Question: I am using the below code to use perform a GET request. In reverse manner am sending the params into server and data storing in the server fine. But am getting the error
'''
AFHTTPRequestOperationManager *manager = [AFHTTPRequestOperationManager manager];
NSDictionary *params = @{@"emails": emailid,
@"password": paswrd,
@"gender": gende,
@"firstname":name1,
@"lastname":firstname1,
@"dateofBirth":dob1,
@"Country":count
};
[manager GET:@"http://37.187.152.236:91/EmployeeSvc.svc/AddEmployee?"
parameters:params
success:^(AFHTTPRequestOperation *operation, id responseObject) {
NSLog(@"JSON: %@", responseObject);
} failure:^(AFHTTPRequestOperation *operation, NSError *error) {
NSLog(@"Error: %@", error);
}];
'''

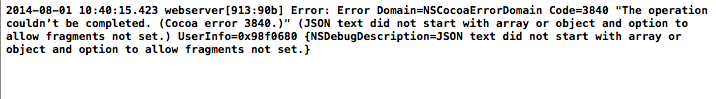
Answer: You can check your serve Content-Type,If is text/html,you need code this:
'''
manager.responseSerializer.acceptableContentTypes = [NSSet setWithObject:@"text/html"];
'''